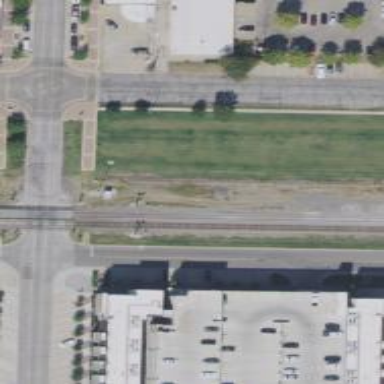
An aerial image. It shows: Railway signal.